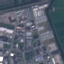
Land use / land cover class: Industrial